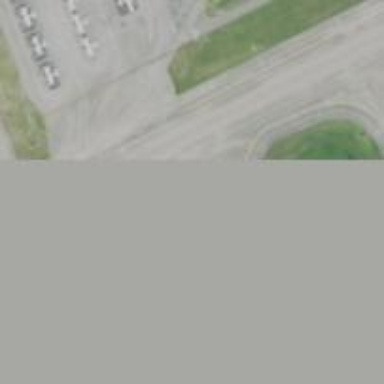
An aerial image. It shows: Image of taxiway at airport.